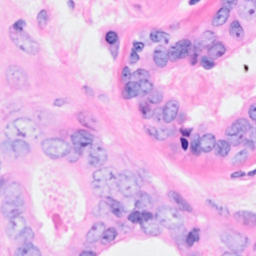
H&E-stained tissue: Breast